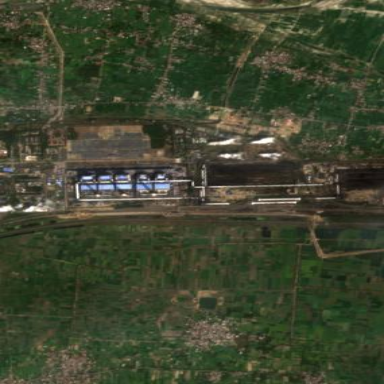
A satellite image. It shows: Industrial area with coal-powered plant.